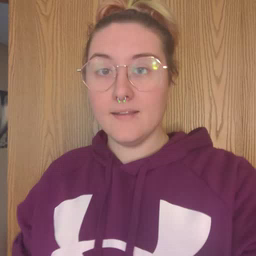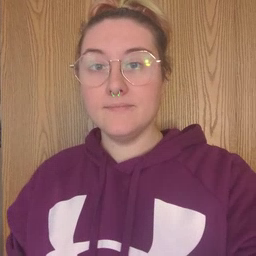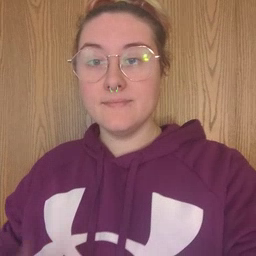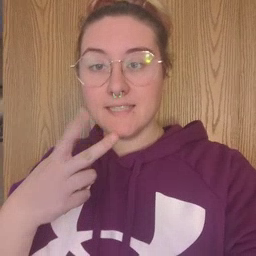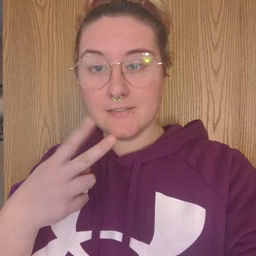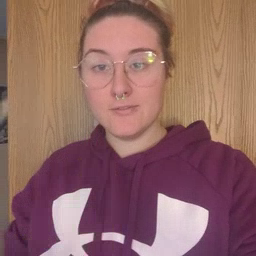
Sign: scissors